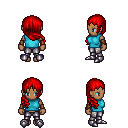
a pixel art fantasy rpg character, female body template, human, dark skin, teal sleeveless shirt, metal pants, red right-swept hairstyle, cloth bracers, metal boots, four views (front, back, left, right), 2x2 character sprite sheet, small pixel art, hard edges, no anti-aliasing